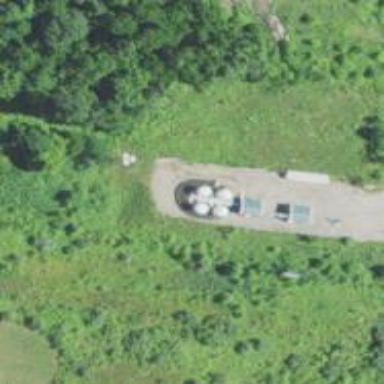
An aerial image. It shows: Storage tank that is man-made.